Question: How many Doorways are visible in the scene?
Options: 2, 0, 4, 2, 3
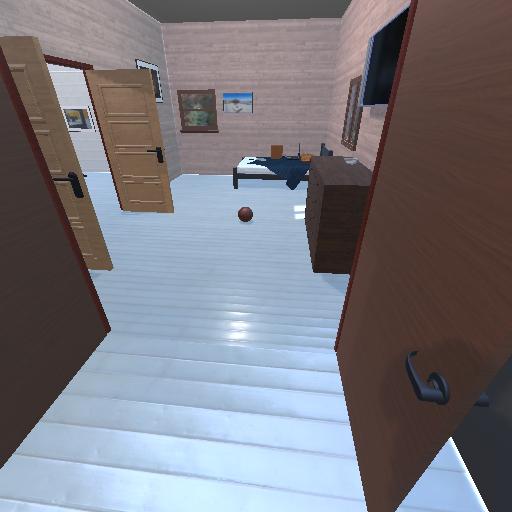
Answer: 2